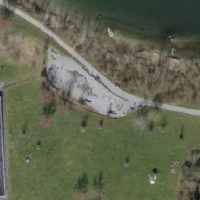
EUNIS habitat code: 25
Species observed at this site:
Pieris rapae
Cornus sanguinea